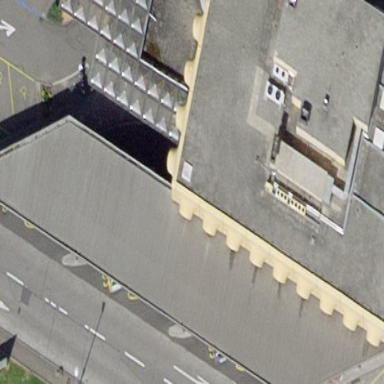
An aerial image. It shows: View of roof of building.